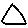
Label: triangle